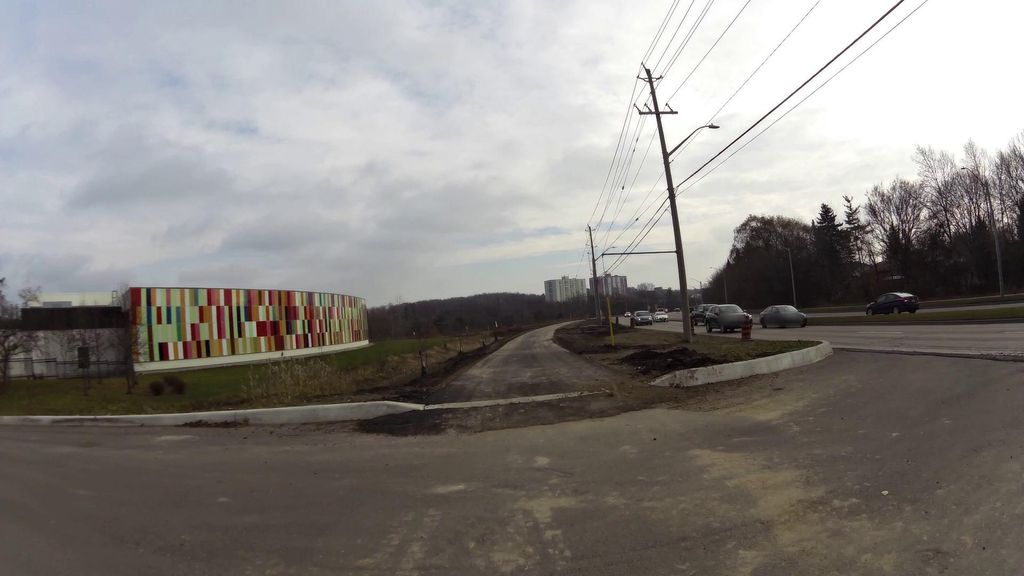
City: kitchener-waterloo